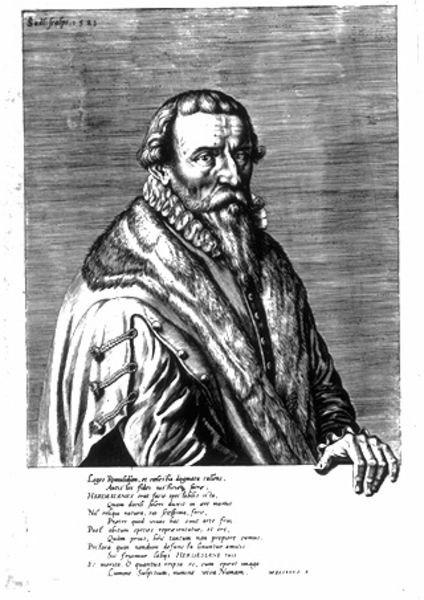
Titel: Bildnis des Christoph Herdesianus
Künstler: Johann Sadeler
Institution: (Seriendruck)
Schlagwörter: hand, mann, weiß, daumen, finger, frisur, grau, hintergrund, nase, schwarz, stirn, zeichnung, blick, bart, arm, augen, barock, falten, kragen, pelz, rahmen, vollbart, ärmel, bild, bildnis, gilde, halskrause, mühlsteinkragen, portrait, porträt, signatur, brüstung, geistlicher, gewand, haare, halbfigur, mantel, schnüre, blatt, brustbild, knopf, locken, renaissance, schwarzer hintergrund, fell, holzschnitt, schrift, datierung, grafik, graphik, inschrift, brauen, streifen, kordel, knöpfe, jahreszahl, kinnbart, druck, schwarz-weiß, schraffur, stich, dreiviertel, text, stand, herrscher, krause, spitzbart, mittelalter, gedicht, besatz, kupferstich, spruch, handschrift, repoussoir, schnallen, schreibschrift, reformation, pelzbesatz, vers, ösen, klammern, stnd, grfik, kurrentschrift, druckr, jahreszah, trompe-l'euil, alter mann, was nun?, mann mit s, lange spitze nase